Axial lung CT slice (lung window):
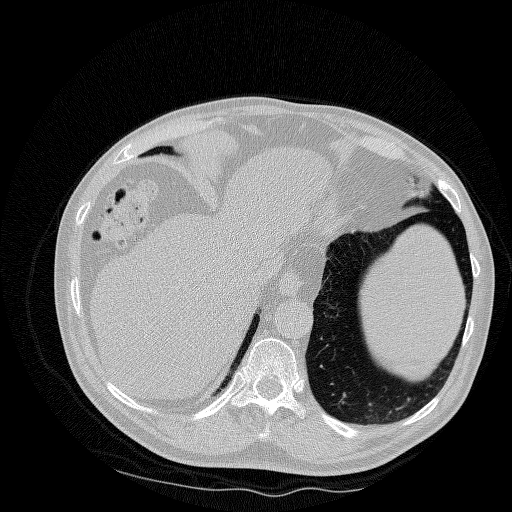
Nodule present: no